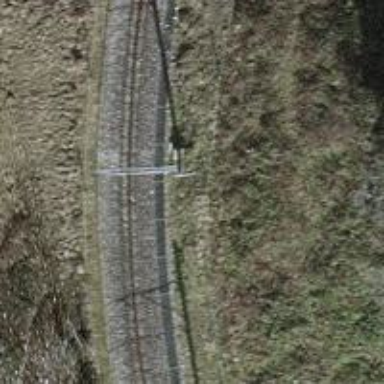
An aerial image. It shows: Narrow-gauge railway track with electrified contact line. The railway has one track.